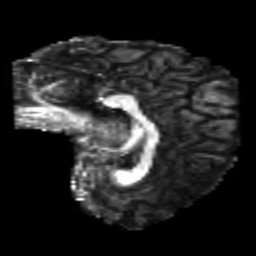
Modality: FA
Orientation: sagittal
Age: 23
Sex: female
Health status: healthy
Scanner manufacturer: philips
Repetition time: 7.477 s
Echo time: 0.08753 s